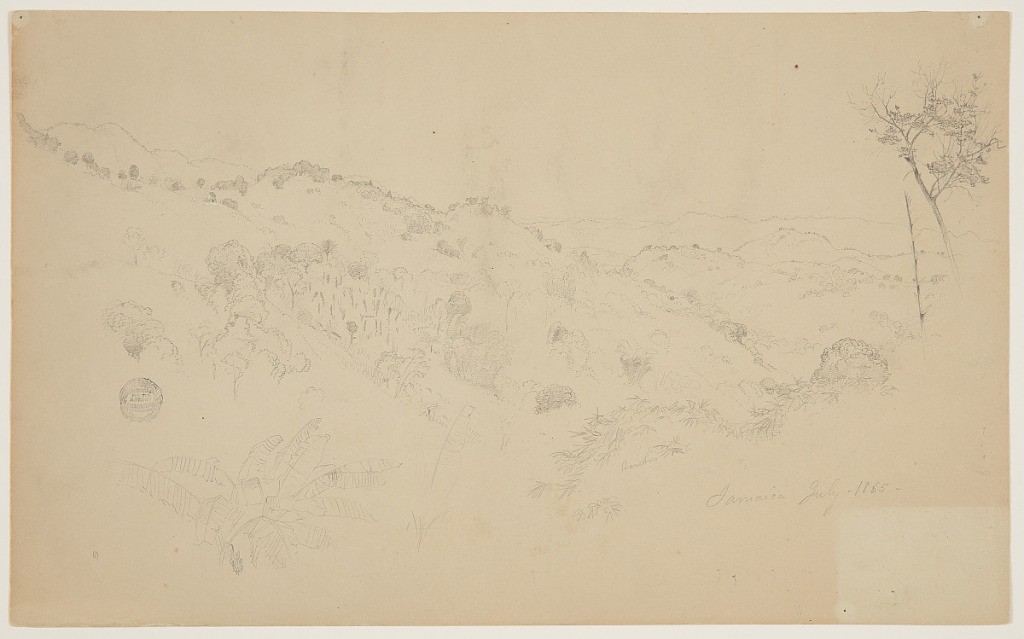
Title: Wooded Vale, Jamaica
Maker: Frederic Edwin Church, American, 1826–1900
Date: July 1865
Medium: Graphite, brush and white gouache on gray-green wove paper
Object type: Drawing
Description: Landscape sketch of a heavily wooded vale in the mountains of Jamaica. In the foreground, a banana plant is visible at lower left, as well as a bamboo grove at lower right. In the middle distance, the opposite face of this ravine is visible, where a yam farm can be seen at center left. A human made structure is positioned above the farm atop the hill, highlighted in white gouache. The crest of the opposite ridge descends from left to right, giving way to a view of mountains extending to the horizon at center.